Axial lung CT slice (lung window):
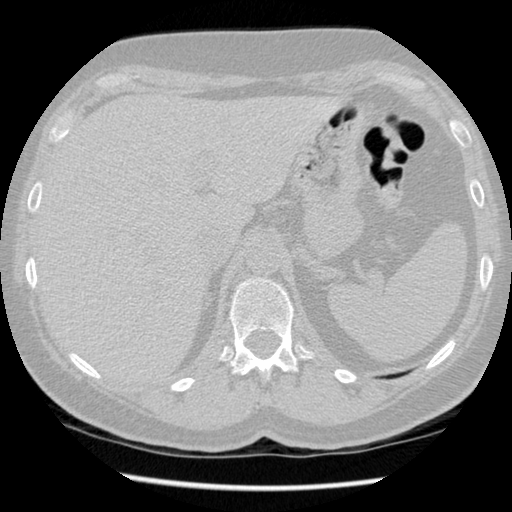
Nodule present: no